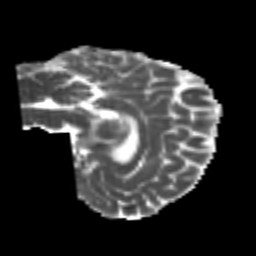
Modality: MD
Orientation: sagittal
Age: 22
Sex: female
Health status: healthy
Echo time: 0.074 s